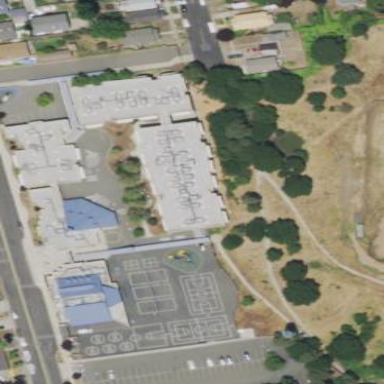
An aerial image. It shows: School.